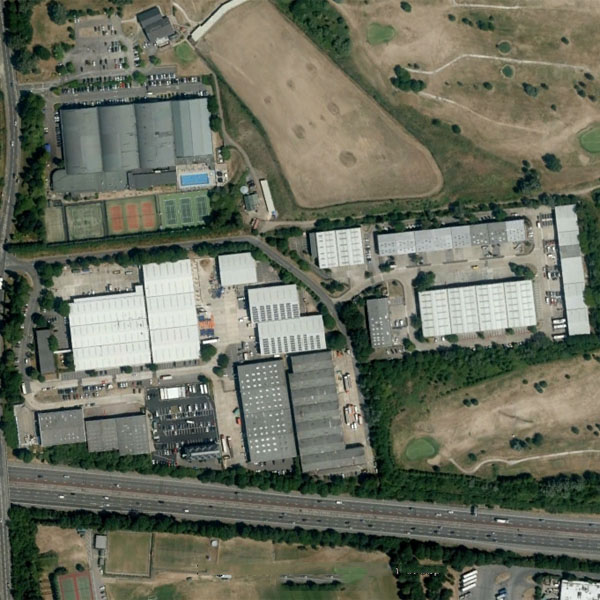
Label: Industrial